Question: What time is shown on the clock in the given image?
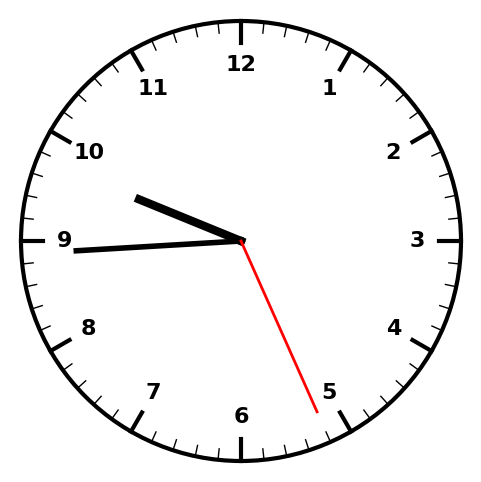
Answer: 09:44:26